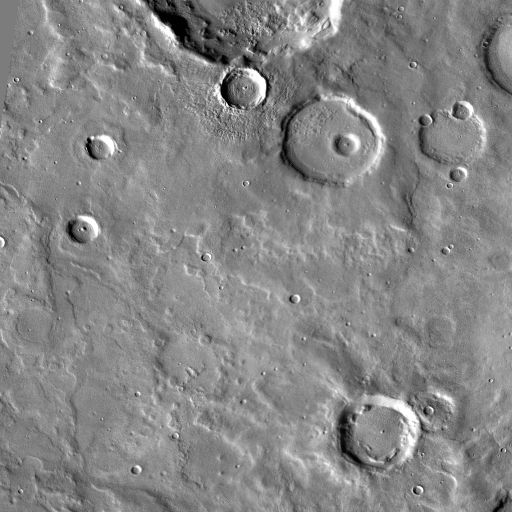
Crater classes present: Background, Other, Buried